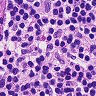
Metastatic tissue present: no